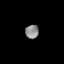
Tissue: lung
Cell type: Endothelial cells
Senescence score: 0.6304
Nuclear area (px): 178
Mean DAPI intensity: 141.315